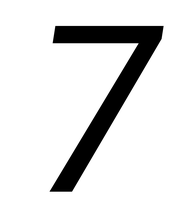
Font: Roboto-Italic_Italic